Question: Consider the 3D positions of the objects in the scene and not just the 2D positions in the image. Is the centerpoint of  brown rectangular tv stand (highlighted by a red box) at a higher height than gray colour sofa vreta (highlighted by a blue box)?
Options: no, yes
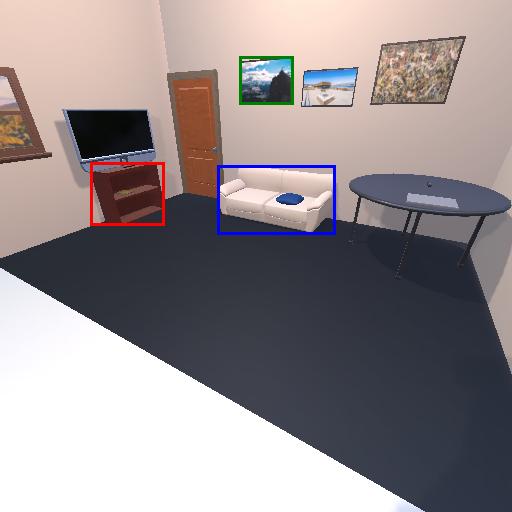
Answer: no